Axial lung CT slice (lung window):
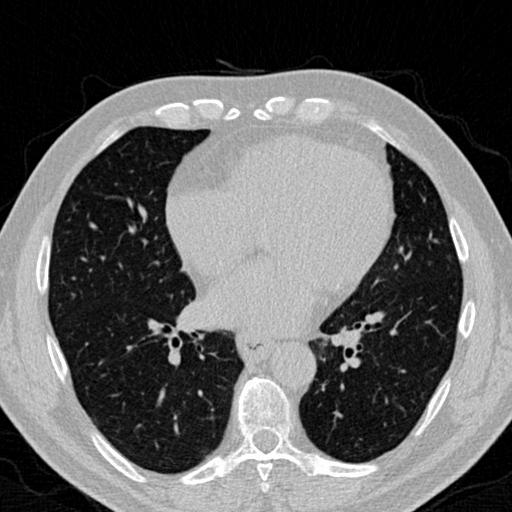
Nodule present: no